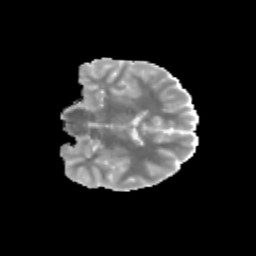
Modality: MD
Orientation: coronal
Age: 13
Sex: male
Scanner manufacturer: siemens
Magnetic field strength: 3 T
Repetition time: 3.8 s
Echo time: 0.07 s